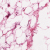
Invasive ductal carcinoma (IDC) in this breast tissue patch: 0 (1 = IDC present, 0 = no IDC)